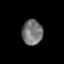
Tissue: skin
Cell type: Epithelial cells
Senescence score: 0.8429
Nuclear area (px): 508
Mean DAPI intensity: 117.213